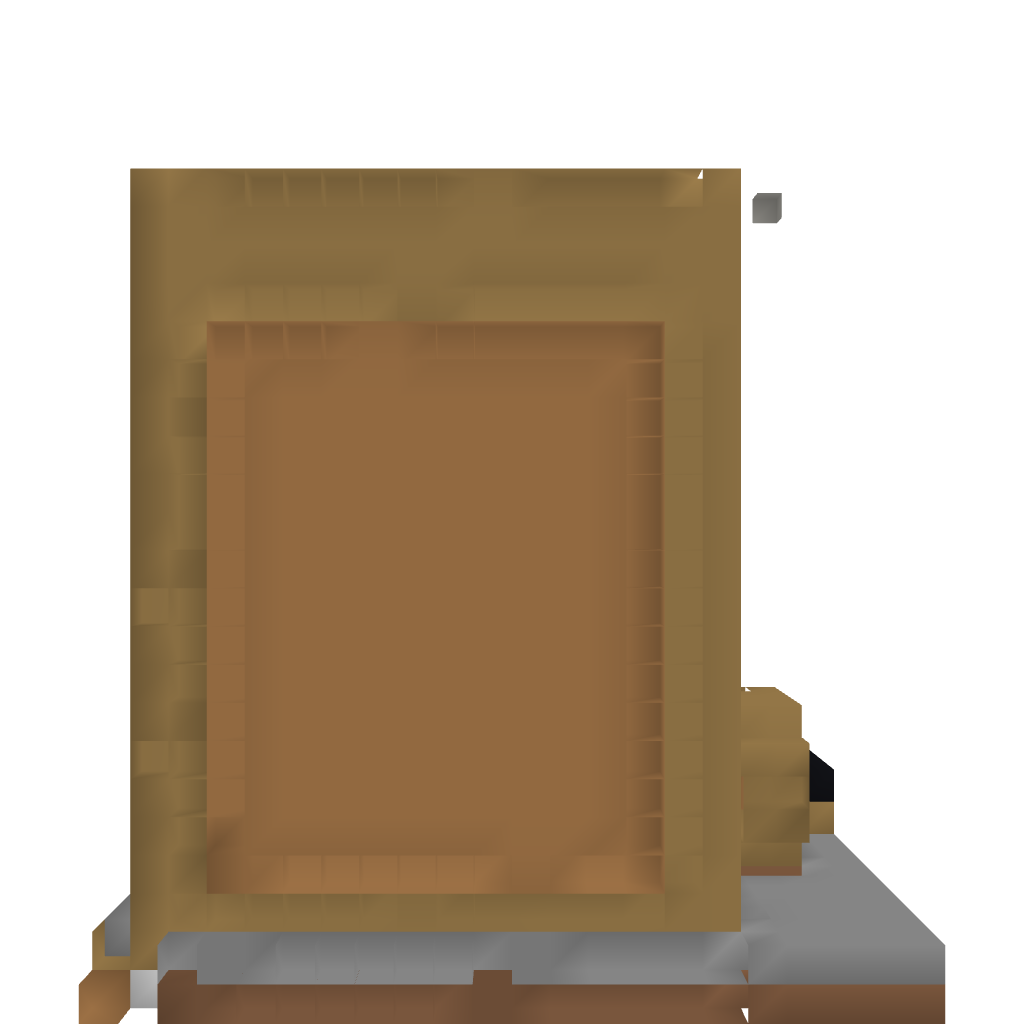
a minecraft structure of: Epic Draw my thing